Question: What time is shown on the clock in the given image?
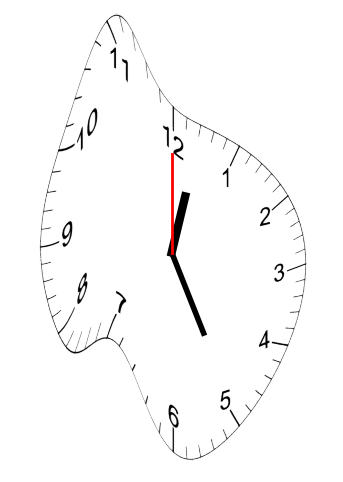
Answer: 12:25:00